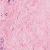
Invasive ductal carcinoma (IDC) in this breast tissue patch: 0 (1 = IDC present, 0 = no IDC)